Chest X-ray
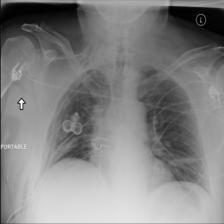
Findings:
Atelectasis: positive
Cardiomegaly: negative
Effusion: negative
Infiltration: negative
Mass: negative
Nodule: negative
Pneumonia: negative
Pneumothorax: negative
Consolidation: negative
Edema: negative
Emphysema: negative
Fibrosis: negative
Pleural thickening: negative
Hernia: negative